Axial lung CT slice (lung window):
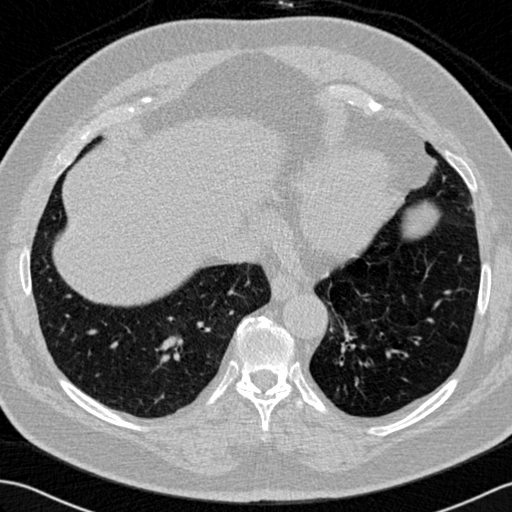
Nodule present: no